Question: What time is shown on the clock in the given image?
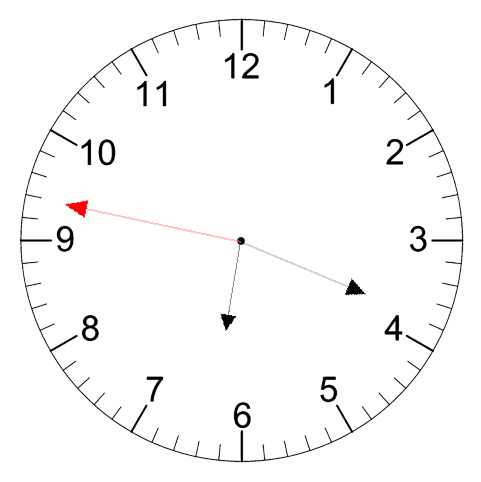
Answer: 06:18:47